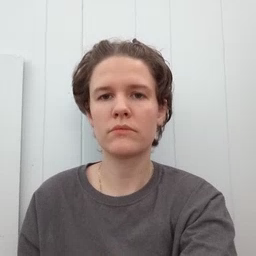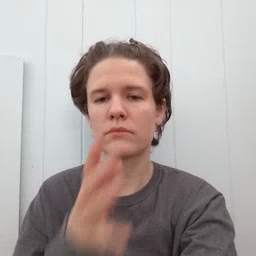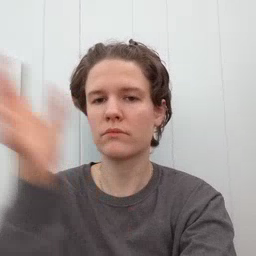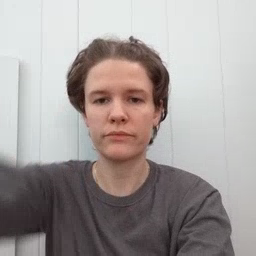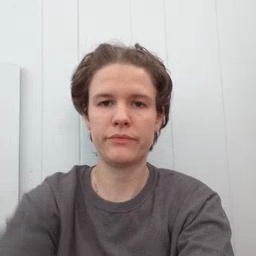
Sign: grandpa